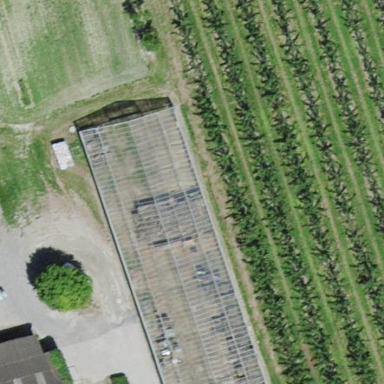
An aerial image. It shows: Greenhouse.